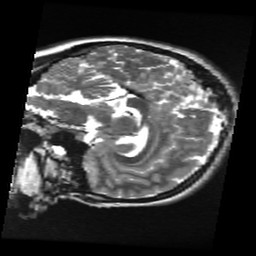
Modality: T2w
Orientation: sagittal
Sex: female
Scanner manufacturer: ge
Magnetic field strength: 3 T
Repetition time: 5 s
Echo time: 0.1017 s